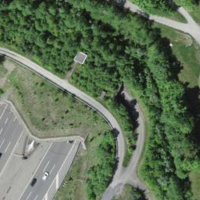
EUNIS habitat code: 57
Species observed at this site:
Echium vulgare